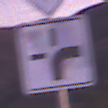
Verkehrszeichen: VerlaufVorfahrtsstrasse3
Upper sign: Vorfahrtsstrasse
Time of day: Dawn
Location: Outdoor (Nature)
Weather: PartlyCloudy
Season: NotSpecified
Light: Natural